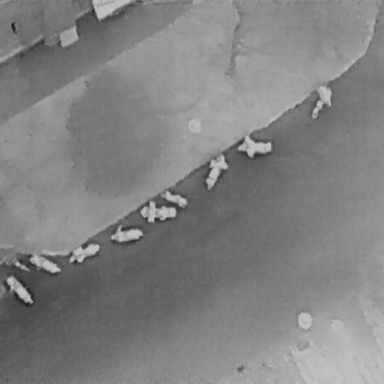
There are nine Bicycles in the infrared image.